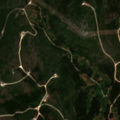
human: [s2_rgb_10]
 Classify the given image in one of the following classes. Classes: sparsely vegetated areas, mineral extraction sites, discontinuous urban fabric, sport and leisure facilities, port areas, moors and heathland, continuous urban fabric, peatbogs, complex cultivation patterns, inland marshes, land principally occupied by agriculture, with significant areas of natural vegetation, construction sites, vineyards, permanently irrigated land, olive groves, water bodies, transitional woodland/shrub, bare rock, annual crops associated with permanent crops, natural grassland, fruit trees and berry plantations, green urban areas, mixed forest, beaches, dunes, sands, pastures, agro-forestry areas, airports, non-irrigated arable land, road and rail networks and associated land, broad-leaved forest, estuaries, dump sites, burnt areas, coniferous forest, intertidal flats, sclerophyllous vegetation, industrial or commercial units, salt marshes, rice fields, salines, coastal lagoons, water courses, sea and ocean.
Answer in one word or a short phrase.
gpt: land principally occupied by agriculture, with significant areas of natural vegetation, broad-leaved forest, mixed forest, sclerophyllous vegetation, transitional woodland/shrub